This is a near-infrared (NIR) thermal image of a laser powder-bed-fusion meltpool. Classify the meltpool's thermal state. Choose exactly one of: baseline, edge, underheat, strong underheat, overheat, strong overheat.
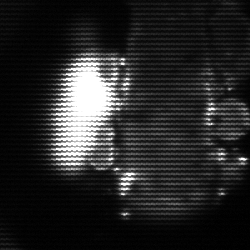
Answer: strong underheat